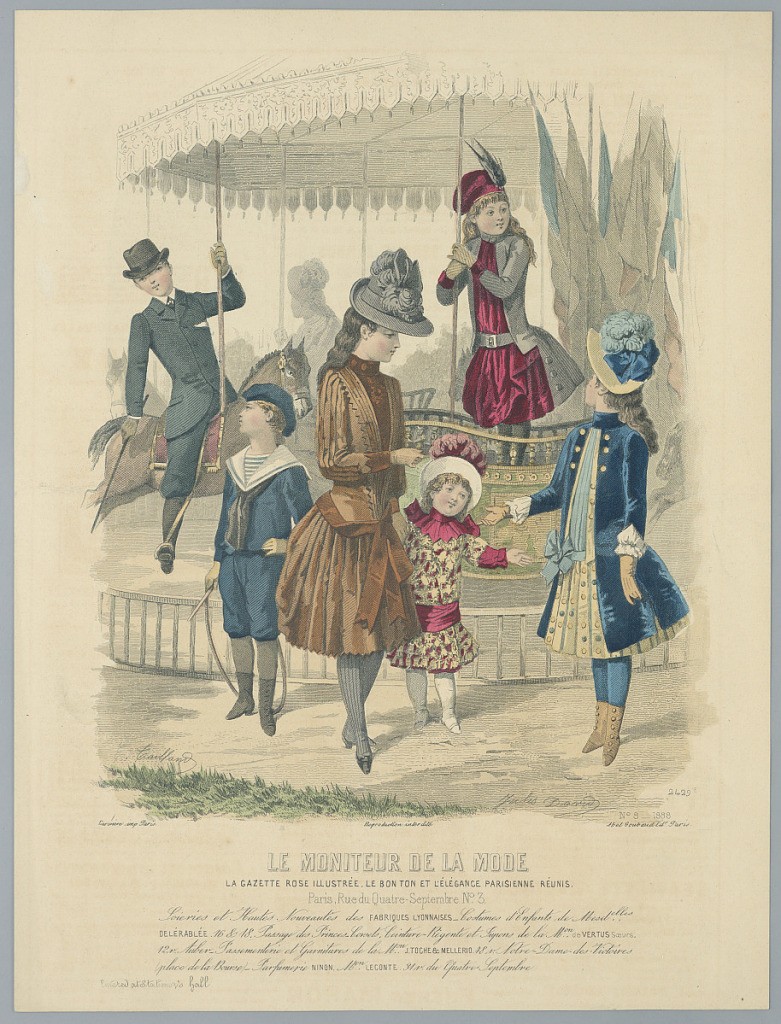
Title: Fashion Plate from "Le Moniteur de la Mode"
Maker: E. Gailland, French, active 19th c.
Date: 1888
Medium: Engraving, brush and watercolor on paper
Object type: Print
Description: Children on a carousel. Four girls, center and right. Two boys, left. Description on verso. Artists' and publisher's names, title and date, below.